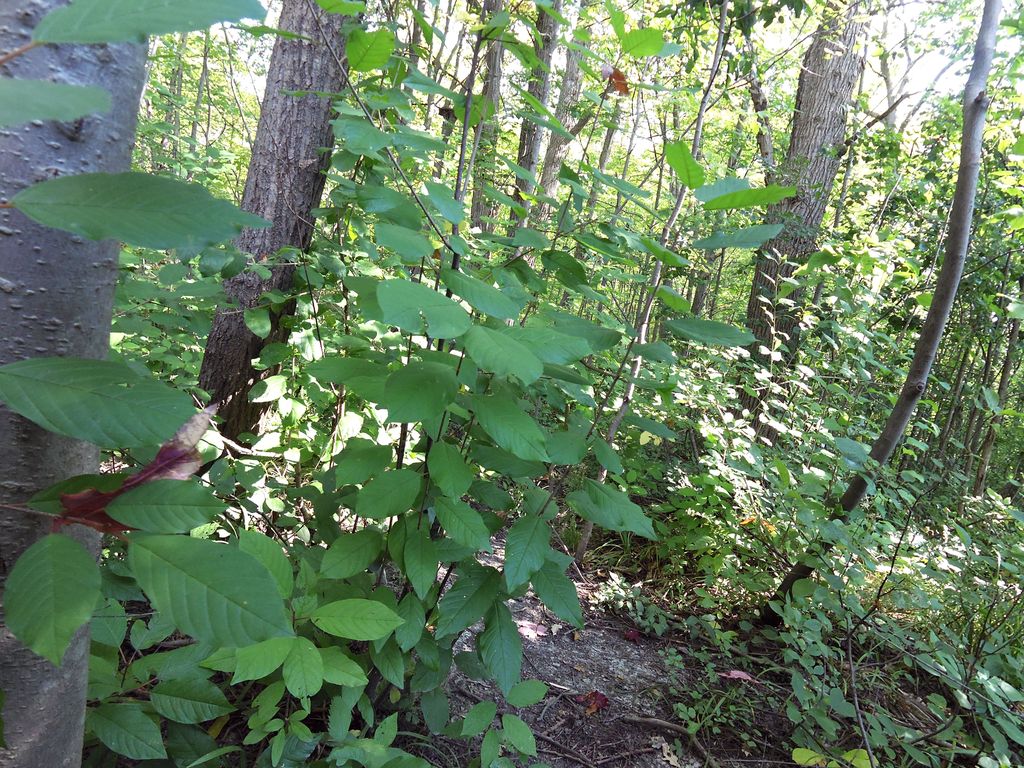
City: ottawa-gatineau